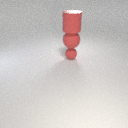
large red rubber cylinder above small red rubber sphere